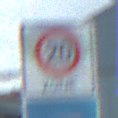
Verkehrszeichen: BeginnZone20
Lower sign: Sackgasse
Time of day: Midday
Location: Outdoor (Suburban)
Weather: Overcast
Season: NotSpecified
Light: Natural